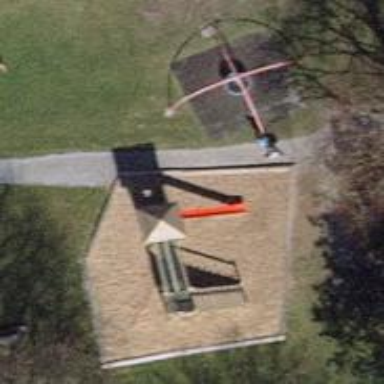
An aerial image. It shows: Playground area for leisure activities on the land.